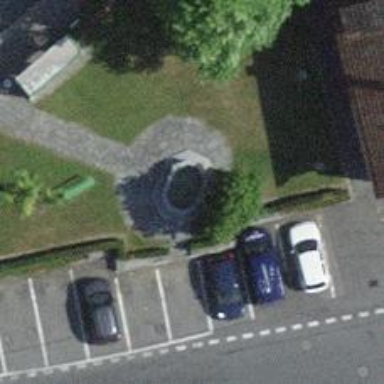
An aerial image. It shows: Beautiful fountain.